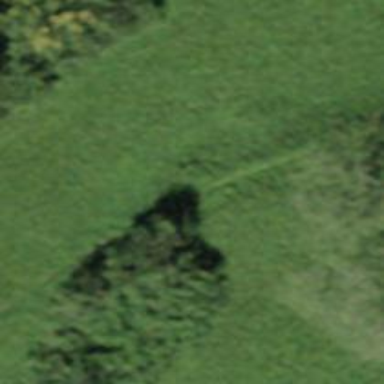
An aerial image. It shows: Grass track with grade3 tracktype.